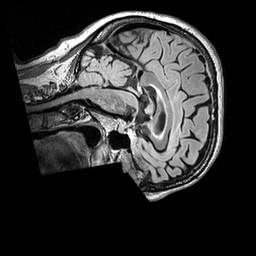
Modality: FLAIR
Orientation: sagittal
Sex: female
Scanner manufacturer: siemens
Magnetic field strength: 3 T
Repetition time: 5 s
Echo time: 0.395 s